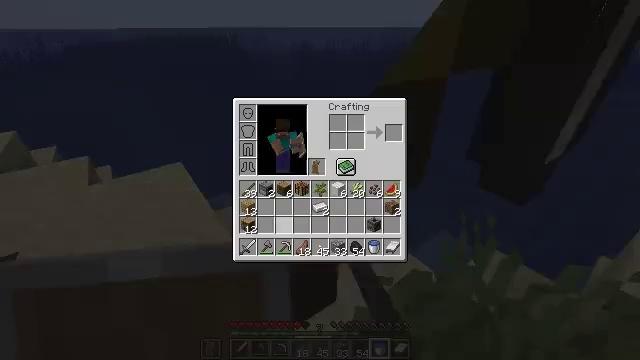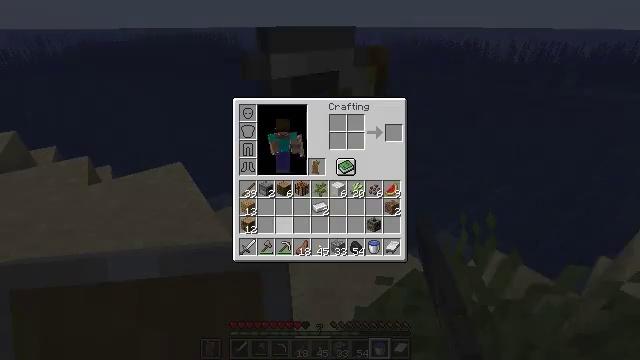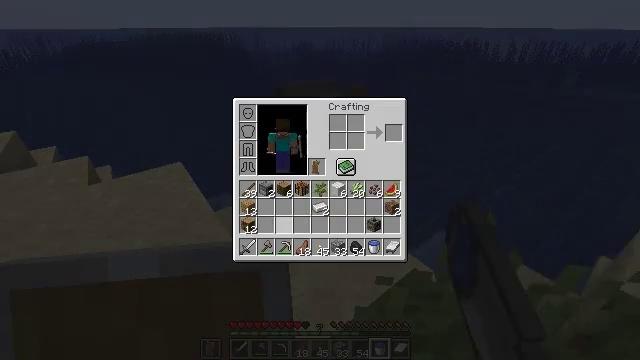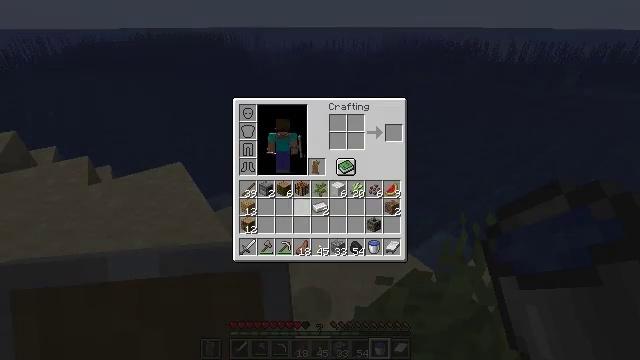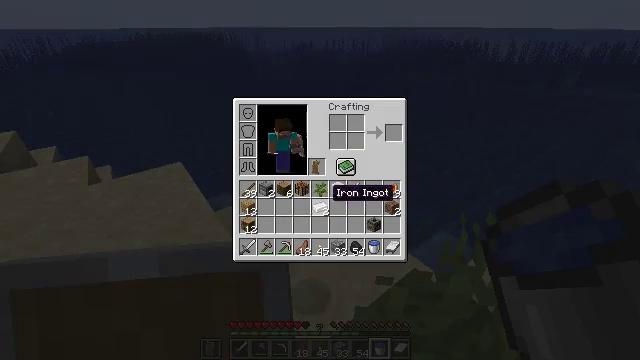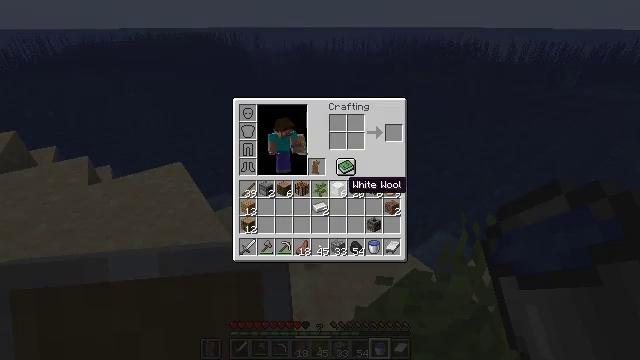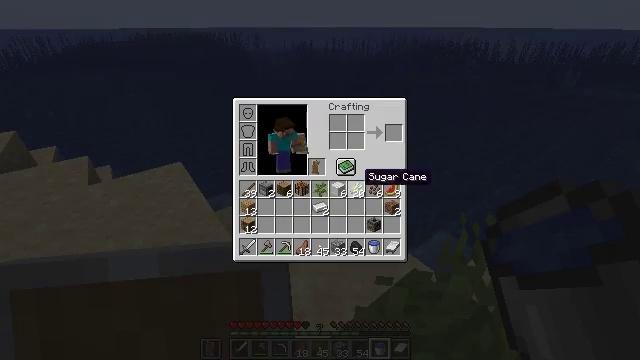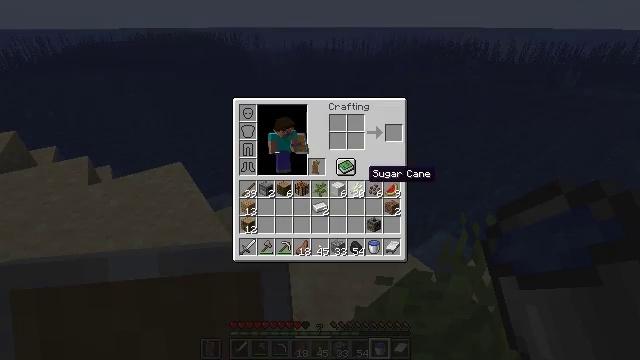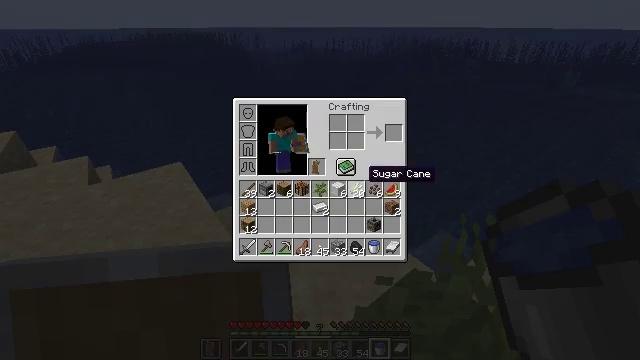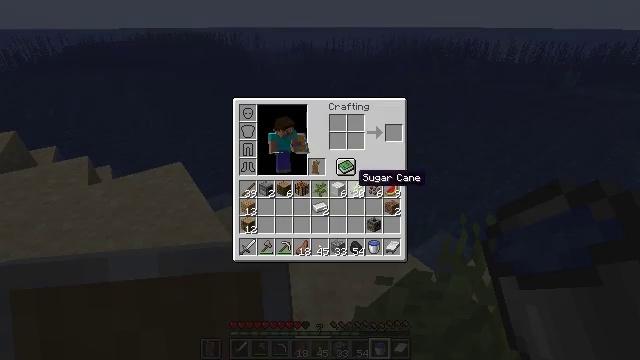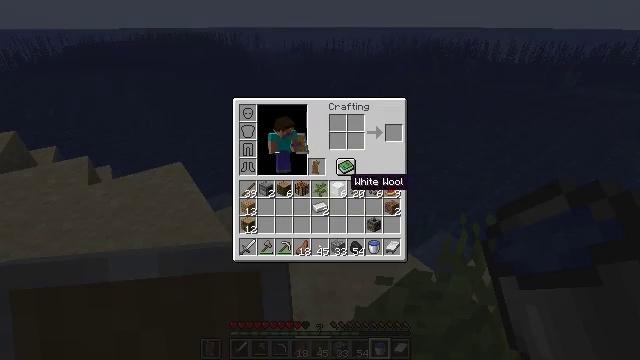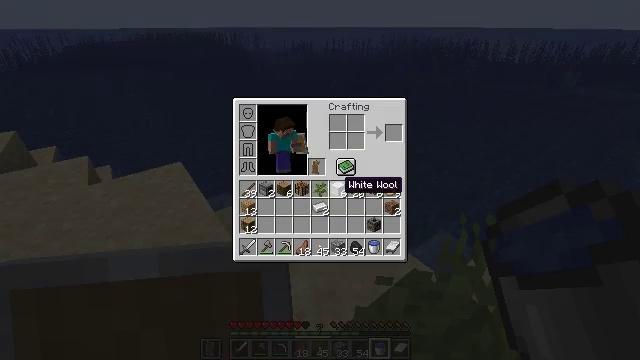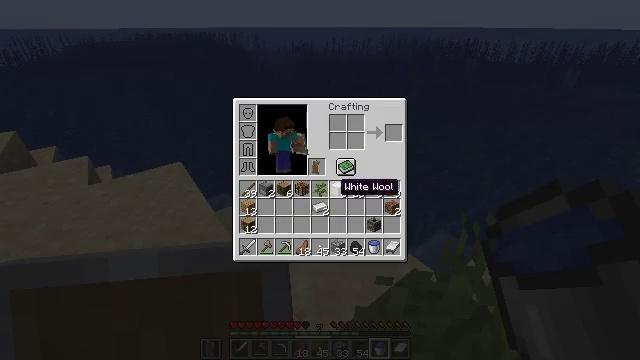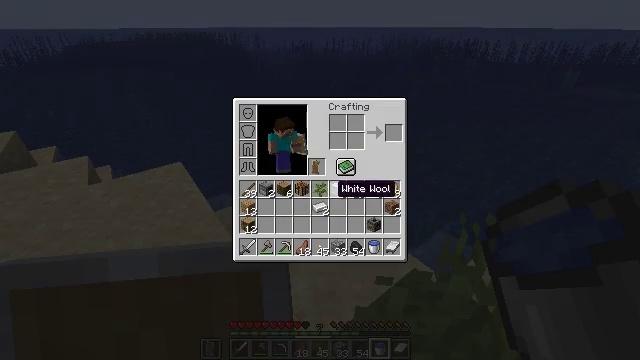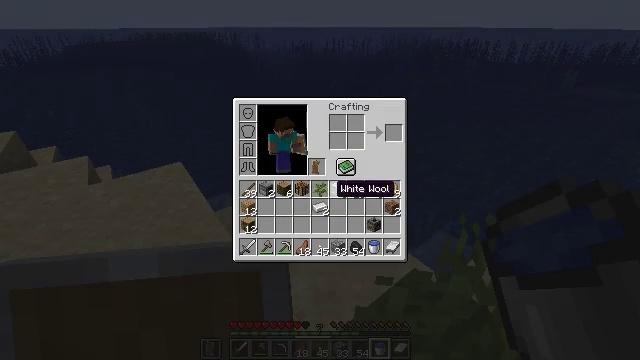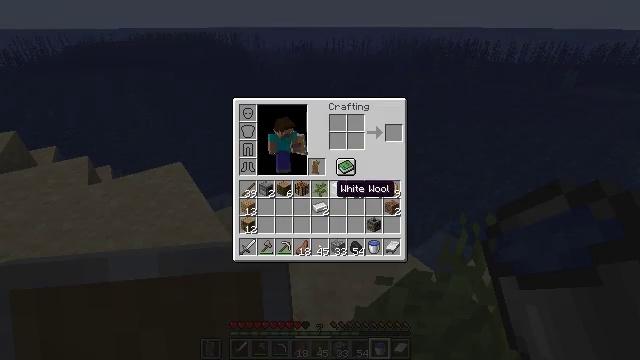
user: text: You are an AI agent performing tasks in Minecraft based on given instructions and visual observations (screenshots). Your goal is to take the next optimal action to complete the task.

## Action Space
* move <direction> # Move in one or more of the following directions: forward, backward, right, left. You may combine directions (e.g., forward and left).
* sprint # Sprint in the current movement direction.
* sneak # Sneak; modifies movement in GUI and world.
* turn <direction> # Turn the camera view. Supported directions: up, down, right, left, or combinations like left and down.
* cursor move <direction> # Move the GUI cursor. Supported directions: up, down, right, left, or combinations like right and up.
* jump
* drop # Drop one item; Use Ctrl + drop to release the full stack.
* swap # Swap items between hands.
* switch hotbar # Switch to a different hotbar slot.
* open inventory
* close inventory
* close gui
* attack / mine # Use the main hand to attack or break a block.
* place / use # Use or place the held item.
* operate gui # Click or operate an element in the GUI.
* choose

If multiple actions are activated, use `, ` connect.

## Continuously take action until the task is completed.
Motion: motion action
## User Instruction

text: Remove an oak sapling from the inventory.
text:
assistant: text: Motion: open gui
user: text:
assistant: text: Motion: no_op
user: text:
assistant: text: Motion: cursor move right and up
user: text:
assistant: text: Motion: cursor move right and up
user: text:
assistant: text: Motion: cursor move right and up
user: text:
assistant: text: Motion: cursor move right and up
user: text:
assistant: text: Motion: no_op
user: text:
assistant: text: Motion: no_op
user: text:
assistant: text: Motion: cursor move left
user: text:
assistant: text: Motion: cursor move left
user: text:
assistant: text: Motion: no_op
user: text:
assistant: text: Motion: no_op
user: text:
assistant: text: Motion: no_op
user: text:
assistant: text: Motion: sprint
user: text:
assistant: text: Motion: sprint
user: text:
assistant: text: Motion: sprint
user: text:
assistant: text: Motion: sprint
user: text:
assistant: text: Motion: sprint
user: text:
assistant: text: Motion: sprint
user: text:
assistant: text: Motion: sprint
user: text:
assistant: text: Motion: sprint
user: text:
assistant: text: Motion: sprint
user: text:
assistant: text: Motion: sprint
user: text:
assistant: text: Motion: sprint, drop
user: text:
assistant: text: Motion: sprint, drop
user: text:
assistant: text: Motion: sprint, drop
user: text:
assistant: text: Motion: sprint, cursor move right and up
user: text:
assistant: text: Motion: sprint, cursor move right and up
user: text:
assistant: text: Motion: sprint